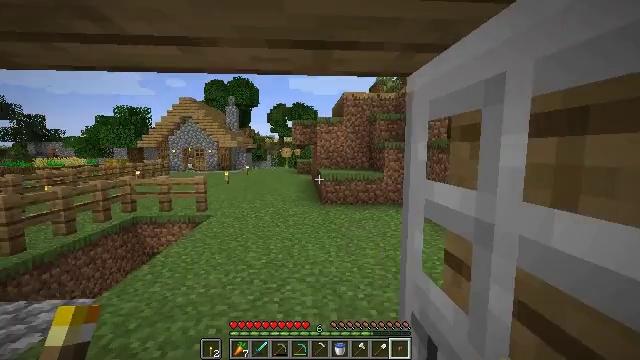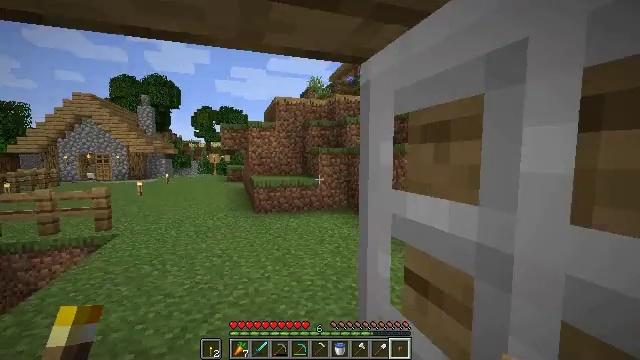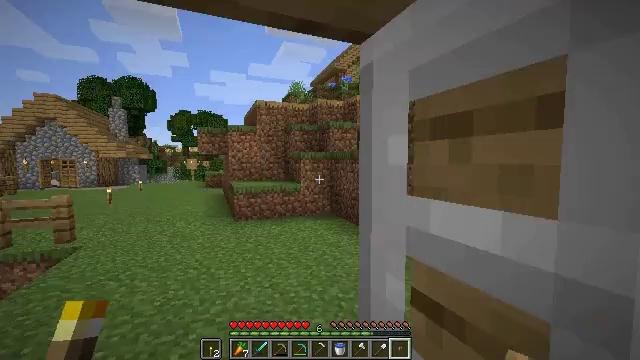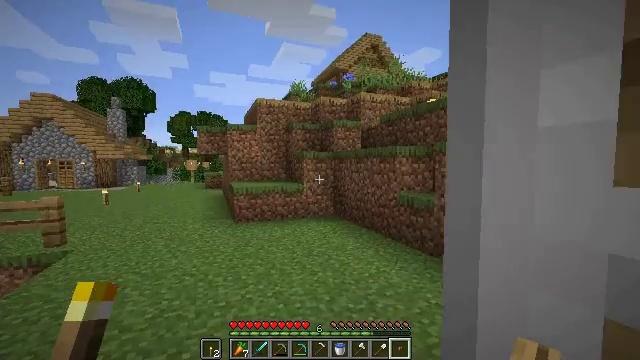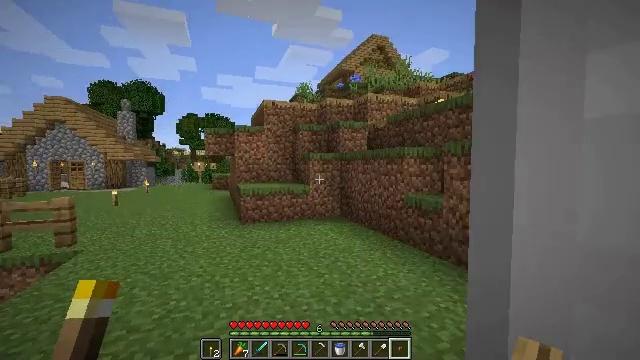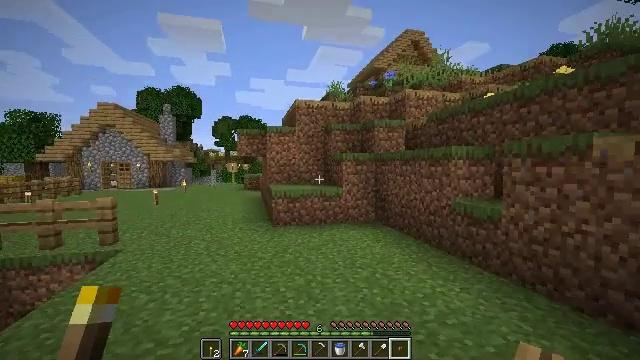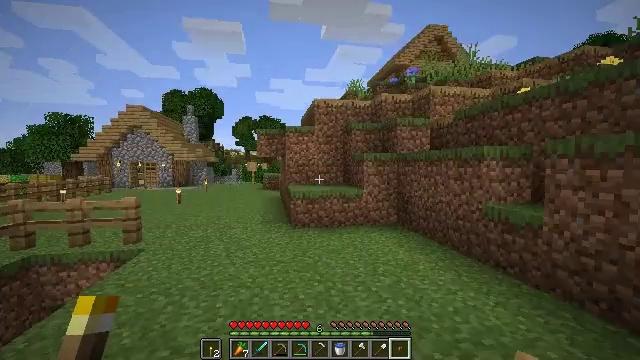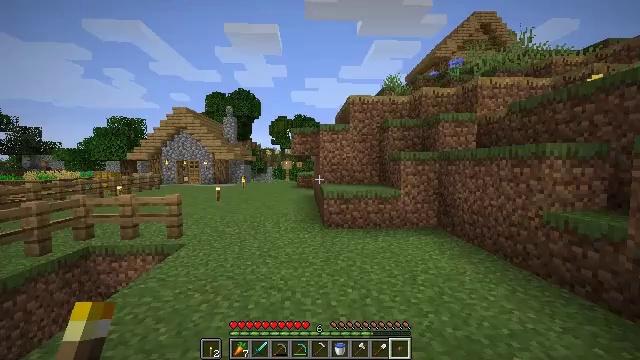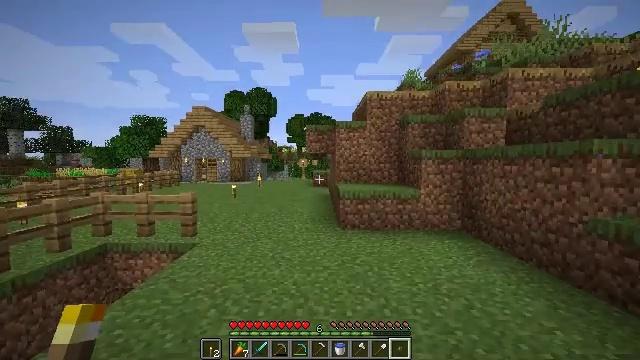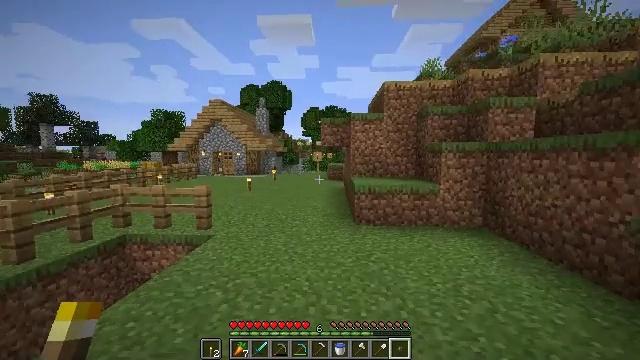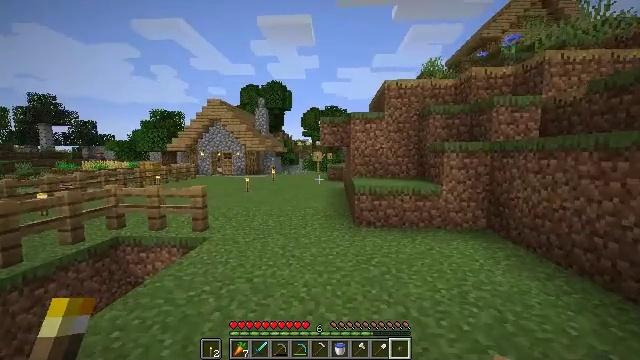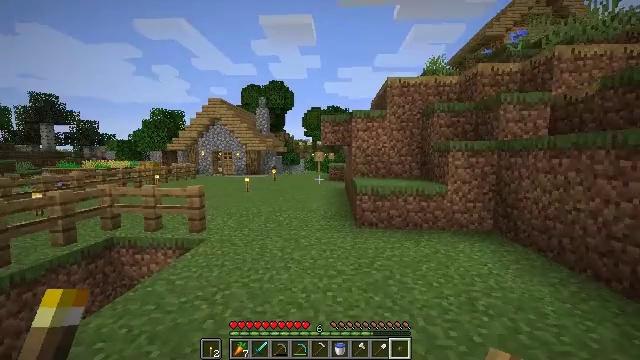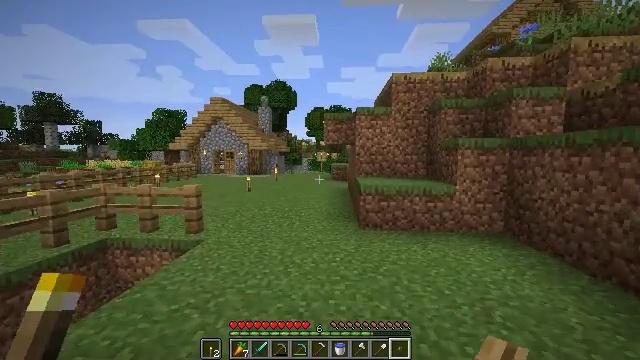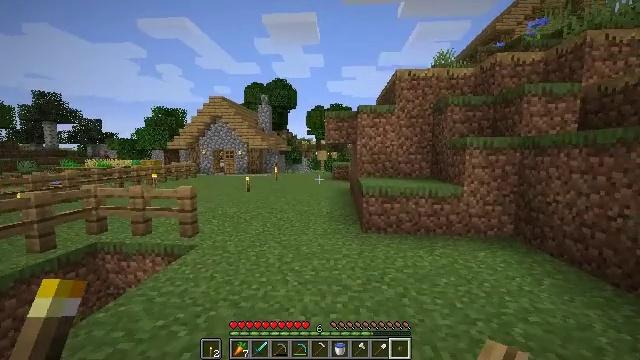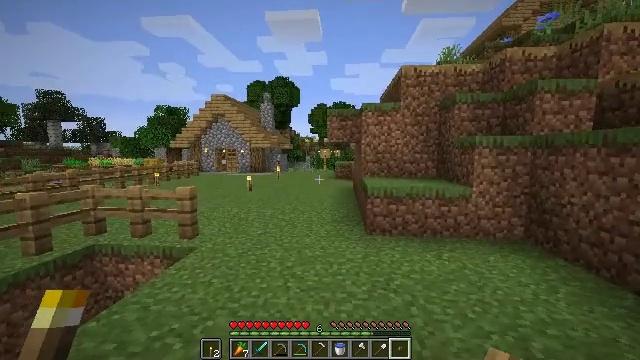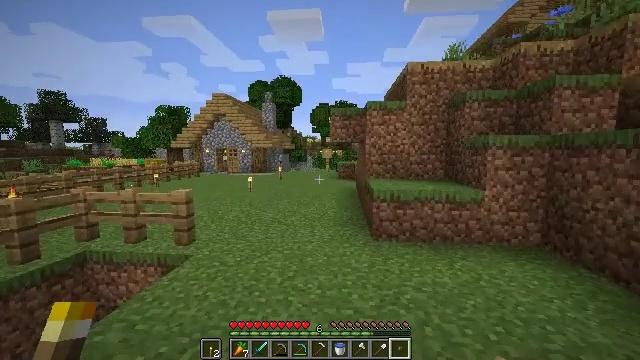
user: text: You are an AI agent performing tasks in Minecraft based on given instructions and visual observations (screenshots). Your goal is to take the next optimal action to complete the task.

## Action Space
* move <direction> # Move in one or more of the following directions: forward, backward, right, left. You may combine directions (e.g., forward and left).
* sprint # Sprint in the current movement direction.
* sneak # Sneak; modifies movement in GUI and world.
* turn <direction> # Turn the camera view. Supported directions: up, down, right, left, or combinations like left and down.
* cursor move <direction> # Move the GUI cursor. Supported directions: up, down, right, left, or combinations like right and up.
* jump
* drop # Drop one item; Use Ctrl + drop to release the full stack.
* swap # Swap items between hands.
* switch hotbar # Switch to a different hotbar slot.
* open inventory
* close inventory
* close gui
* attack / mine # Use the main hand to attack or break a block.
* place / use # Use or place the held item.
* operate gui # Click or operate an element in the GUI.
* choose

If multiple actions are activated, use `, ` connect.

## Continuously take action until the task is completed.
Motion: motion action
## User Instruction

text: Collect beetroots from the field.
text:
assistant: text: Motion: move forward, turn right and up
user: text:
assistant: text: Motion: move forward, turn right and up
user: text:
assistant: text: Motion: move forward
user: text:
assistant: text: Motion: move forward, turn left
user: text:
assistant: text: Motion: move forward, turn left
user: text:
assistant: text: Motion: move forward, turn left
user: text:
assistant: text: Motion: move forward, turn left
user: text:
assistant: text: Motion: move forward, turn left
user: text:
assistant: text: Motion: move forward, turn left and down
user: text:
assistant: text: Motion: move forward
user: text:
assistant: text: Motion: move forward
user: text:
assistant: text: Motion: move forward
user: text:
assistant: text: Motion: move forward
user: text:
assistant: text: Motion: move forward
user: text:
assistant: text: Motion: move forward
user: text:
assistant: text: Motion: move forward, turn left
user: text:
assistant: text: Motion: move forward
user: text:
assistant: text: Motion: move forward
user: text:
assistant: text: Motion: move forward
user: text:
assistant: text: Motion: move forward, turn left
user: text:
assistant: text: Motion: move forward, turn left
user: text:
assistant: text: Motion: move forward, turn left
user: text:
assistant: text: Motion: move forward, turn left
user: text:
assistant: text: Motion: move forward
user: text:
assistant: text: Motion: move forward
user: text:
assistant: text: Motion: move forward
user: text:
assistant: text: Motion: move forward
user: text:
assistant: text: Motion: move forward
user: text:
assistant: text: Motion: move forward
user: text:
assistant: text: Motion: move forward